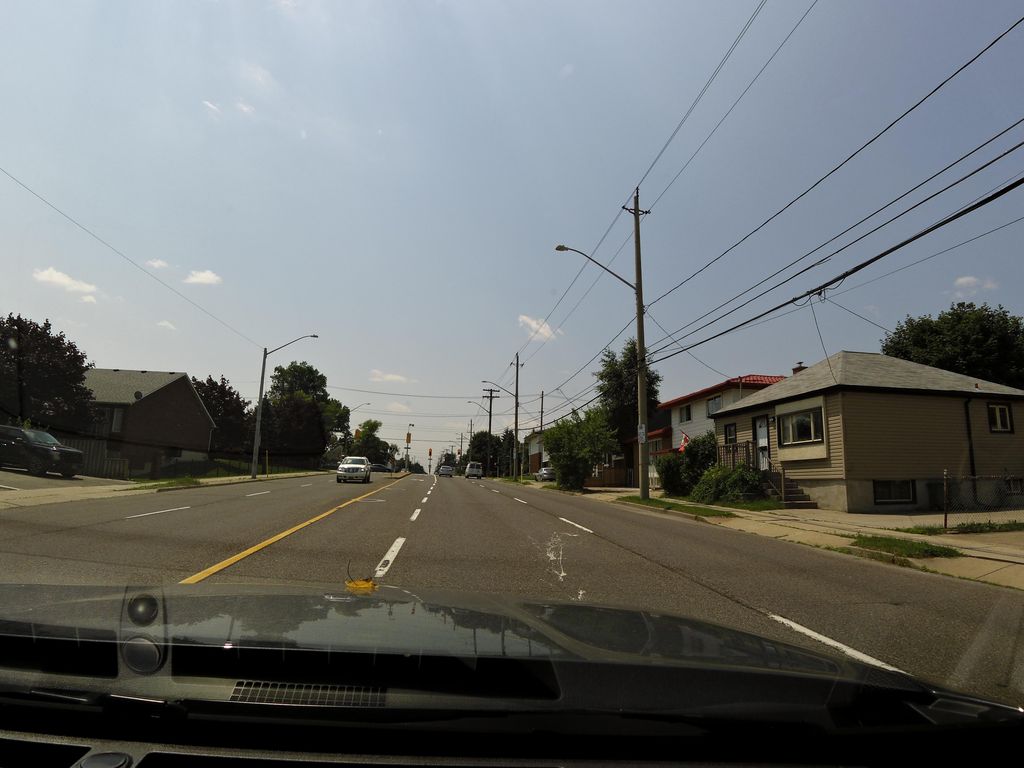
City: hamilton